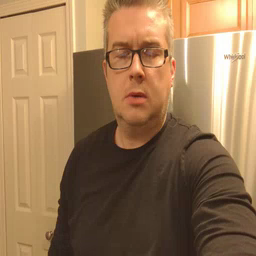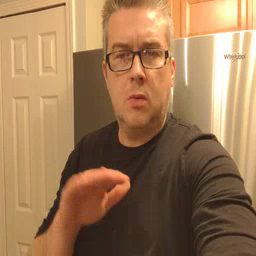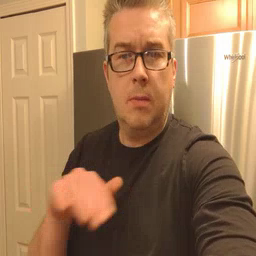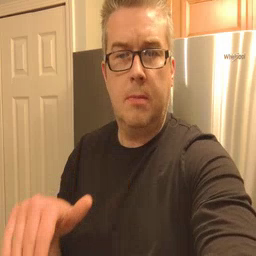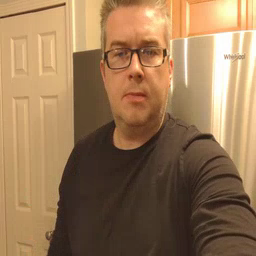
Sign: pool